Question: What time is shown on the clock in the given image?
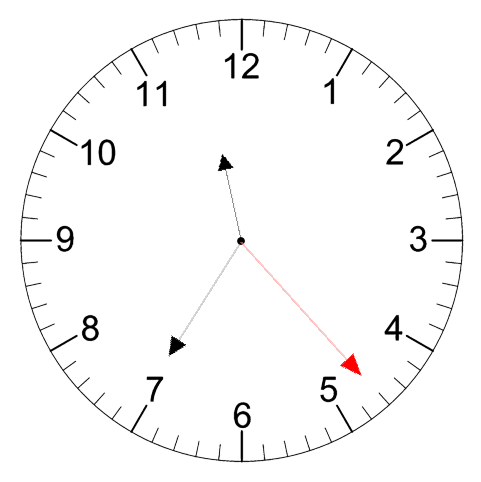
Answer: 11:35:23